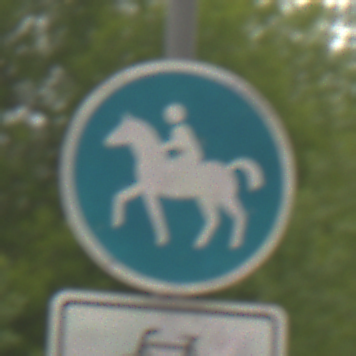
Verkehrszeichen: Reitweg
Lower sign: EinspurigeFahrzeugeFrei1
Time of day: MorningAfternoon
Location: Outdoor (Nature)
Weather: Overcast
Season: NotSpecified
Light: Natural